Chest X-ray:
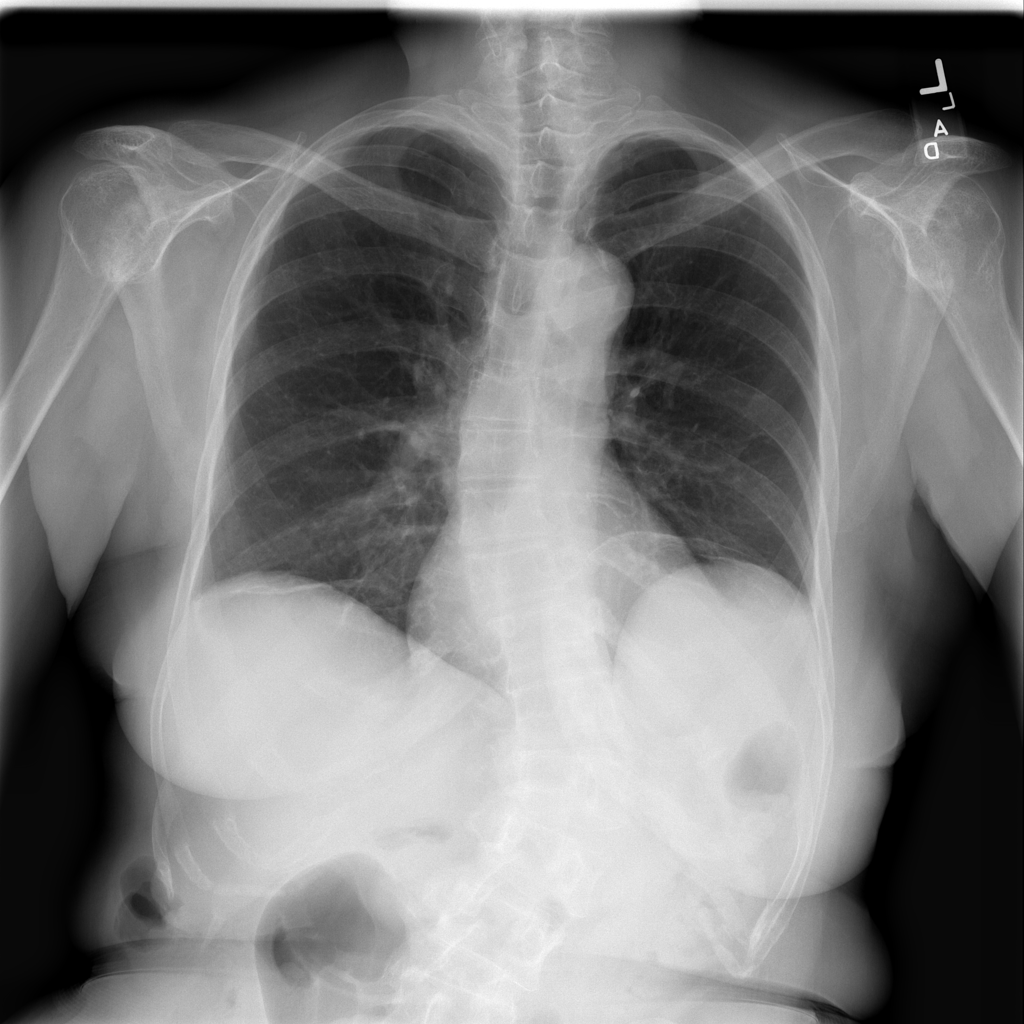
Findings: Atelectasis
No abnormal finding: no